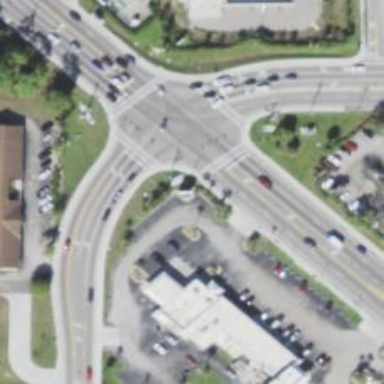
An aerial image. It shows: Uncontrolled crossing on the road.